Question: How to remove extra spaces from top and bottom of image, see below screen shot:

'''
<ImageView
android:id="@+id/imageView1"
android:layout_width="wrap_content"
android:layout_height="wrap_content"
android:layout_alignParentLeft="true"
android:layout_alignParentTop="true"
android:contentDescription="@string/About"
android:src="@drawable/menu" />
'''
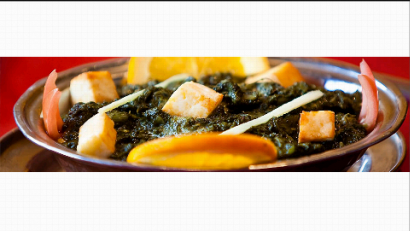
Answer: Seems like you need to use this android:adjustViewBounds="true".Try this:
'''
<ImageView
android:id="@+id/imageView1"
android:layout_width="wrap_content"
android:layout_height="wrap_content"
android:layout_alignParentLeft="true"
android:layout_alignParentTop="true"
android:contentDescription="@string/About"
android:src="@drawable/menu"
android:adjustViewBounds="true" />
'''